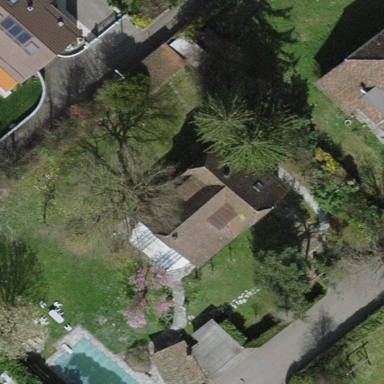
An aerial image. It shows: Garden surrounded by fence.